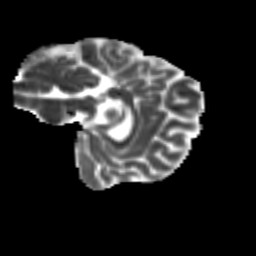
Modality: MD
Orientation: sagittal
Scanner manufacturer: siemens
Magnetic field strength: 3 T
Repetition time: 9.2 s
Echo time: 0.084 s